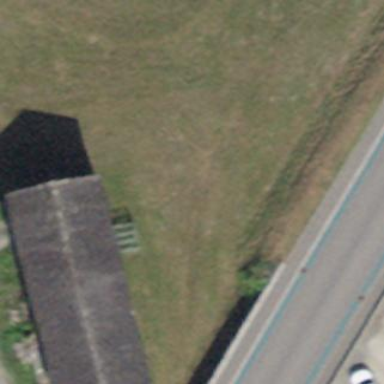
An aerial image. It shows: Cabin is depicted in the image.